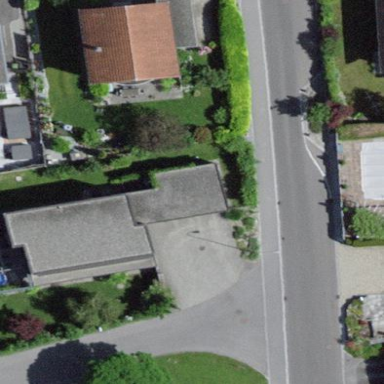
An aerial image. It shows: Detached building.